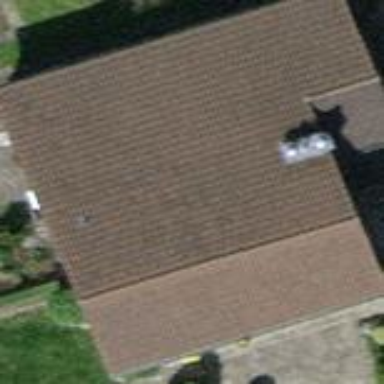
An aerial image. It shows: Detached building with gabled roof.